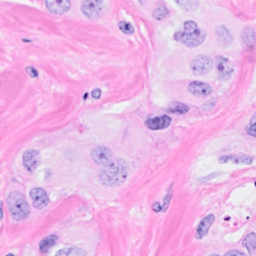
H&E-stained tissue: Breast